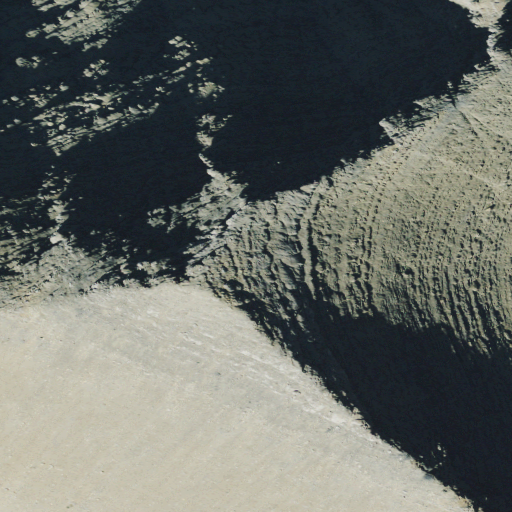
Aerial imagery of mountain in Montana named Mount Phillips containing barren land, evergreen forest, and grassland